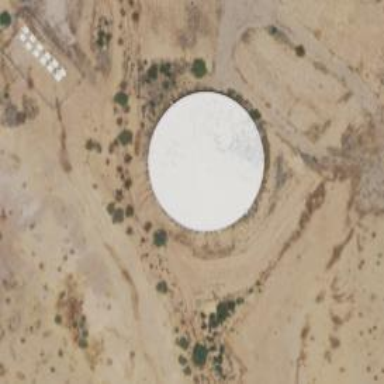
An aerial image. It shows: Storage tank designed for holding water.